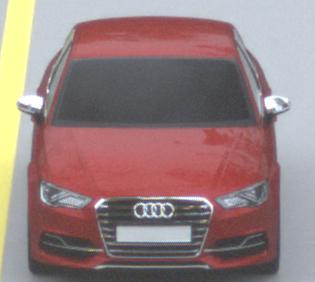
Make: Audi
Model: S3
Detailed model: 8V
Model produced from: 2013
Model produced until: 2020
Doors: 4
Color: red
Road condition: dry road
Daytime: midday
Contrast: low contrast